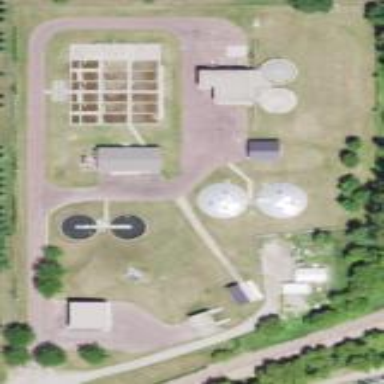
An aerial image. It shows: View of wastewater plant.